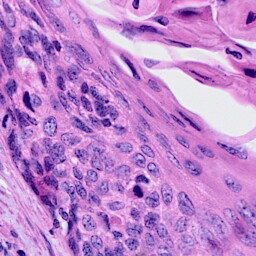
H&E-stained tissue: Cervix